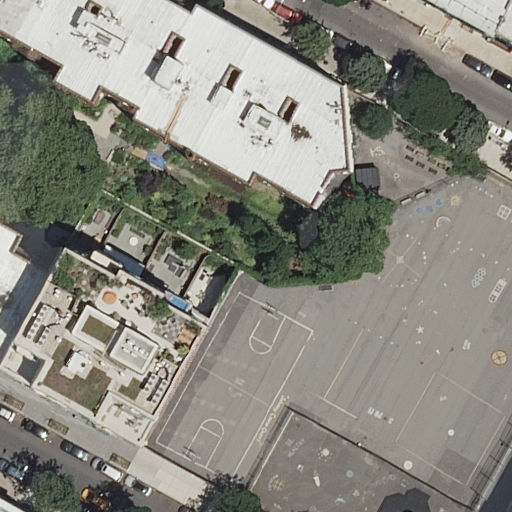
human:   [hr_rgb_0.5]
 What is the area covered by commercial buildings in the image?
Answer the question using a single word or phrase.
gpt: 0m2

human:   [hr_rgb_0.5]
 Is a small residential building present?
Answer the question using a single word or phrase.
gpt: yes

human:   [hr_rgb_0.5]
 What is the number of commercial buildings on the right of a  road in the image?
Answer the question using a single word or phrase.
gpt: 0

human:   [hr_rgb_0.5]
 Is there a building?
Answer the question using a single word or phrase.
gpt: yes

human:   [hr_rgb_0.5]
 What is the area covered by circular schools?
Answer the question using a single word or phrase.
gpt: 0m2

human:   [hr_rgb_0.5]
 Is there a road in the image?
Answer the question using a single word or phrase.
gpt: yes

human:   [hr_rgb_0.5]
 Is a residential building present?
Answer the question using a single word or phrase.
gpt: yes

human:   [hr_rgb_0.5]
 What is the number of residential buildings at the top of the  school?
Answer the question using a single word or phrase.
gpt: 4

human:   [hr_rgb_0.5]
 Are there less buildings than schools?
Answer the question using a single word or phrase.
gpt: no

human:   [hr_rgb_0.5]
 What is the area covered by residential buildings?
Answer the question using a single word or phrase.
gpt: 1834m2

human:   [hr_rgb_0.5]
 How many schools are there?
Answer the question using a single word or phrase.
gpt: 1

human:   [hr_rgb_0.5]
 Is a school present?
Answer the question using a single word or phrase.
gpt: yes

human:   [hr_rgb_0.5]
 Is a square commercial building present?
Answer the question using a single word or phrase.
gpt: no

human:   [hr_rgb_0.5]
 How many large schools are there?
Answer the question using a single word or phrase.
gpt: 1

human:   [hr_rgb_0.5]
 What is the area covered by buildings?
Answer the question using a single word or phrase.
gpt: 1834m2

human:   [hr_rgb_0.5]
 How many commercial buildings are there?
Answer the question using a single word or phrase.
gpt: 0

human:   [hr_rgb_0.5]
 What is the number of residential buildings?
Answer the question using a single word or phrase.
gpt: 8

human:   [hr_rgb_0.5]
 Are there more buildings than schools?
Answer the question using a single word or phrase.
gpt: yes

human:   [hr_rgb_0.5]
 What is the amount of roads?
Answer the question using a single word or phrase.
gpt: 2

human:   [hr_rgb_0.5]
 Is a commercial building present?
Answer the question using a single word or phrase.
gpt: no

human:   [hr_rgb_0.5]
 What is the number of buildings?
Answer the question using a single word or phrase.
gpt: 8

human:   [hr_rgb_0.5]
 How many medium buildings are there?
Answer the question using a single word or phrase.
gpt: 2

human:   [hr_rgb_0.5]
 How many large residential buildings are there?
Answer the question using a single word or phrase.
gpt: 1

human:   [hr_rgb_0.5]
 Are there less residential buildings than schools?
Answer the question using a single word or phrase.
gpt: no

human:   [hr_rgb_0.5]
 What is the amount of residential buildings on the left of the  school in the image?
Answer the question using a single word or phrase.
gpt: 8

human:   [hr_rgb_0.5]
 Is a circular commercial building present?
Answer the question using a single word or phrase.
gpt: no

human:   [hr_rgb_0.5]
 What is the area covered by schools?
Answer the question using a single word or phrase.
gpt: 3457m2

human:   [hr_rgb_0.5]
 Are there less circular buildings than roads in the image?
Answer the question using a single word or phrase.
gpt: yes

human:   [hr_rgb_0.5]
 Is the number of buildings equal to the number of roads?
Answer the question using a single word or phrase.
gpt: no

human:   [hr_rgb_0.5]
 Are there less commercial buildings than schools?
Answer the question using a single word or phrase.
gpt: yes

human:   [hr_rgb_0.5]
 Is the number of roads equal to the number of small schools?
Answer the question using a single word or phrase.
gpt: no

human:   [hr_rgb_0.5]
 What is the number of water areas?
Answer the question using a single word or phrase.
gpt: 0

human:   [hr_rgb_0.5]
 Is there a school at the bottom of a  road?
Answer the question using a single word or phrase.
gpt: yes

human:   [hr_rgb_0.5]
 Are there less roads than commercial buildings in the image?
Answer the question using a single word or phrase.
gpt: no

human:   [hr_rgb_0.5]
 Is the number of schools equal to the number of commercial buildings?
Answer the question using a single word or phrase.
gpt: no

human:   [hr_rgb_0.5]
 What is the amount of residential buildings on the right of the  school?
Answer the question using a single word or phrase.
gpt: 0

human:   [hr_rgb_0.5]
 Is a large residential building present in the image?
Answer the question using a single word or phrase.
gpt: yes

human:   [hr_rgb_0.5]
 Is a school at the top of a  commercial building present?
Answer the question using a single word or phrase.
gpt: no

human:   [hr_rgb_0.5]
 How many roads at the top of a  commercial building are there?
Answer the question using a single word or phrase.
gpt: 0

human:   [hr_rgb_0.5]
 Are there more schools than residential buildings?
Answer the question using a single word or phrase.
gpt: no

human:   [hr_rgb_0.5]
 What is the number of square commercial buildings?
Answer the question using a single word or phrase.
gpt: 0

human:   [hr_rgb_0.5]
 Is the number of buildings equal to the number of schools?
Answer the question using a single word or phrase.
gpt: no

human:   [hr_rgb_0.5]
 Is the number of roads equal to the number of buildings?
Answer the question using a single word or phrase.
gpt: no

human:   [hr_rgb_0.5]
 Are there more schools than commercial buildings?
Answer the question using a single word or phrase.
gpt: yes

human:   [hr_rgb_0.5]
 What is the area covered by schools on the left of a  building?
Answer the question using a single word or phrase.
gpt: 0m2

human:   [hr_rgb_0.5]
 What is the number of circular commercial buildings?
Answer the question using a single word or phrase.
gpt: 0

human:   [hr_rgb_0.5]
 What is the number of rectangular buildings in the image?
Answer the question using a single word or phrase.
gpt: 3

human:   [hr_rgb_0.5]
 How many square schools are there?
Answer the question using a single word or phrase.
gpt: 0

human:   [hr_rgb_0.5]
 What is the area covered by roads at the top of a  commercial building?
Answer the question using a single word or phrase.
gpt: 0m2

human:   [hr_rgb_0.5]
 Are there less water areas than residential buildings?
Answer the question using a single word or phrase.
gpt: yes

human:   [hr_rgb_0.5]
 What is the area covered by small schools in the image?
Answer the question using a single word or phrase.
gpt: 0m2

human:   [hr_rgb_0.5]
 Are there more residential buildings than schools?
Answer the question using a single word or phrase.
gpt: yes

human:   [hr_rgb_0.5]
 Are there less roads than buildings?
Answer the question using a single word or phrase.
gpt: yes

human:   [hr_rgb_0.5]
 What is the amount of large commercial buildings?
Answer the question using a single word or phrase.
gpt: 0

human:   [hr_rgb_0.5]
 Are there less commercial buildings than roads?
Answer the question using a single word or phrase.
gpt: yes

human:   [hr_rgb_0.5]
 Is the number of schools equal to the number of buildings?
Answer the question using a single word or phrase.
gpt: no

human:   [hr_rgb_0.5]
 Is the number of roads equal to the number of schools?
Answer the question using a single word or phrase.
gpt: no

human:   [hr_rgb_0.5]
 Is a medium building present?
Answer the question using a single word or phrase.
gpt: yes

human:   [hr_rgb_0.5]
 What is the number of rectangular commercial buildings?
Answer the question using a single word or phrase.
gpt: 0

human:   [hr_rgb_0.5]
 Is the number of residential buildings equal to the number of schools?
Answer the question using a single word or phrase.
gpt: no

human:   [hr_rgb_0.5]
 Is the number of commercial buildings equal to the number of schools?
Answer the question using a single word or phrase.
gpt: no

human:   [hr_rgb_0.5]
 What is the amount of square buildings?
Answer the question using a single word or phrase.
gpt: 0

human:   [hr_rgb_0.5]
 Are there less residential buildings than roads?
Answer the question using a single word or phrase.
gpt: no

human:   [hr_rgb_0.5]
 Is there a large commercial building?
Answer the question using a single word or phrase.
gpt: no